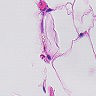
Metastatic tissue present: no